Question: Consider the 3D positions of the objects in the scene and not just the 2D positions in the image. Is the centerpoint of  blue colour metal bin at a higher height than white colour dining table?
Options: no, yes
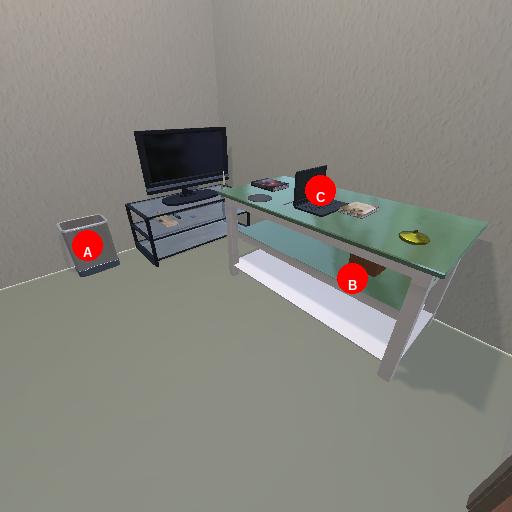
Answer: no